Question: I'm trying to add something like UIPopoverController into the barPlot with coreplot 1.5.1 and swift. Like this one <URL>
So we need to know the point where the selected bar is ,But looks like some functions are different, like . In 1.5.1, there are two parameters:

And I'm try to find the right way to use it but failed, here is my code:
'''
func barPlot(plot: CPTBarPlot!, barWasSelectedAtRecordIndex idx: UInt, withEvent event: UIEvent!) {
// Remove all the annotations
graphView.hostedGraph.plotAreaFrame.plotArea.removeAllAnnotations()
// Setup a style for the annotation
let hitAnnotationTextStyle = CPTMutableTextStyle.textStyle() as! CPTMutableTextStyle
hitAnnotationTextStyle.color = CPTColor.whiteColor()
hitAnnotationTextStyle.fontSize = 12.0;
hitAnnotationTextStyle.fontName = FONT_HEITI;
// Determine point of symbol in plot coordinates
let anchorPoint = [Int(idx),0]
// Add annotation
// First make a string for the y value
let string = "\(idx),values is:\(mArray.objectAtIndex(Int(idx)))"
// Now add the annotation to the plot area
let textLayer = CPTTextLayer(text: string, style: hitAnnotationTextStyle)
// popview, DxPopover is something like UIPopover Controller in iPhone
var popView = DXPopover()
annotationLabel.text = string
var pointers = <URL>
pointers[0] = CPTDecimalFromUnsignedInteger(idx)
var plotPointer: UnsafeMutablePointer<NSDecimal> = UnsafeMutablePointer<NSDecimal>.alloc(pointers.count)
plotPointer.initializeFrom(pointers)
var popPoint = graphView.hostedGraph.defaultPlotSpace.plotAreaViewPointForPlotPoint(plotPointer, numberOfCoordinates: idx)
popView.showAtPoint(popPoint, popoverPostion: DXPopoverPosition.Down, withContentView: self.annotationView, inView: graphView)
// selectedBarAnnotation = CPTPlotSpaceAnnotation(plotSpace: graphView.hostedGraph.defaultPlotSpace, anchorPlotPoint: anchorPoint)
// selectedBarAnnotation!.contentLayer = textLayer
// selectedBarAnnotation!.displacement = CGPointMake(0.0, -15.0)
// graphView.hostedGraph.plotAreaFrame.plotArea.addAnnotation(selectedBarAnnotation)
}
'''
And it will crush at this line:
'''
var popPoint = graphView.hostedGraph.defaultPlotSpace.plotAreaViewPointForPlotPoint(plotPointer, numberOfCoordinates: idx)
'''
SO, HOW CAN I GET THE RIGHT CGPOINT?
Thanks very much!
=================EDIT===================
I change my codes to this, and can get the right point, Thanks to @Bannings
'''
var popView = DXPopover()
annotationLabel.text = string
var pointers = <URL>
let plotXvalue = self.numberForPlot(plot, field: UInt(CPTScatterPlotFieldX.value), recordIndex: idx)
pointers[0] = CPTDecimalFromFloat(plotXvalue.floatValue)
println("\(CPTDecimalFromUnsignedInteger(idx))")
let plotspace = graphView.hostedGraph.defaultPlotSpace
println("\(plotspace.numberOfCoordinates)")
var popPoint = plotspace.plotAreaViewPointForPlotPoint(&pointers, numberOfCoordinates: plotspace.numberOfCoordinates)
popView.showAtPoint(popPoint, popoverPostion: DXPopoverPosition.Down, withContentView: self.annotationView, inView: graphView)
'''
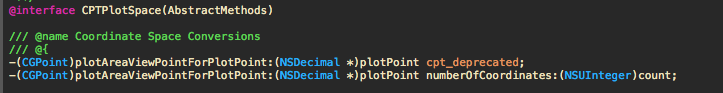
Answer: Try this:
'''
var popPoint = graphView.hostedGraph.defaultPlotSpace.plotAreaViewPointForPlotPoint(&pointers, numberOfCoordinates: idx)
'''